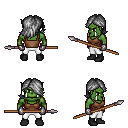
a pixel art fantasy rpg character, male body template, orc, green skin, brown pirate shirt, white pants, gray swoop hairstyle, metal gloves, black shoes, spear, four views (front, back, left, right), 2x2 character sprite sheet, small pixel art, hard edges, no anti-aliasing